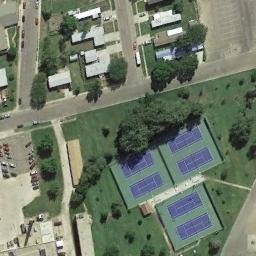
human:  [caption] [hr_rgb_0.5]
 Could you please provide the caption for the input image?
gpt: The tennis court is on the grass next to some buildings and parking lot .

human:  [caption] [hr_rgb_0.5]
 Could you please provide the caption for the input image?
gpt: Parking lot and residential area next to the tennis court on the lawn .

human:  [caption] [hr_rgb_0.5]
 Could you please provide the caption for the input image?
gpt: There is a small tennis court on the vacant lot opposite the building .

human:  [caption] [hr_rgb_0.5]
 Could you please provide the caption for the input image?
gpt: There are many different shapes and sizes of buildings next to the tennis courts .

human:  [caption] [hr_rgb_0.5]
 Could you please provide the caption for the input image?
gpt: The tennis courts are on a green meadow .